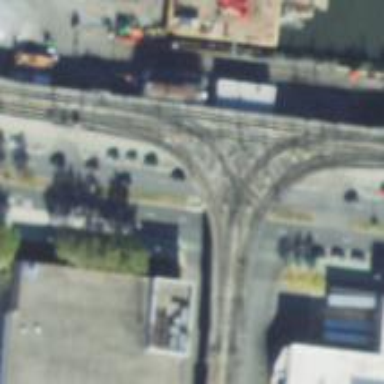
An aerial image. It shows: Bridge for light rail electrified with contact line.